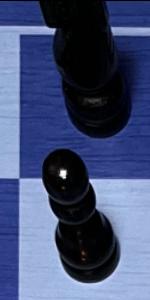
Label: Pawn_Black